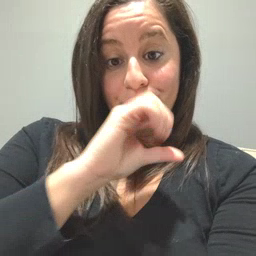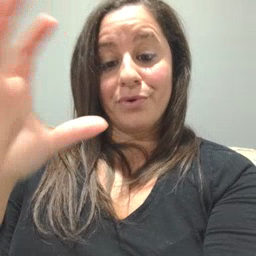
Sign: balloon